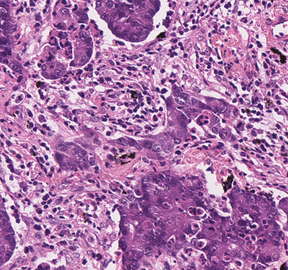
Tumor epithelial tissue: yes
Tumor-associated stroma tissue: yes
Normal tissue: no